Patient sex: F
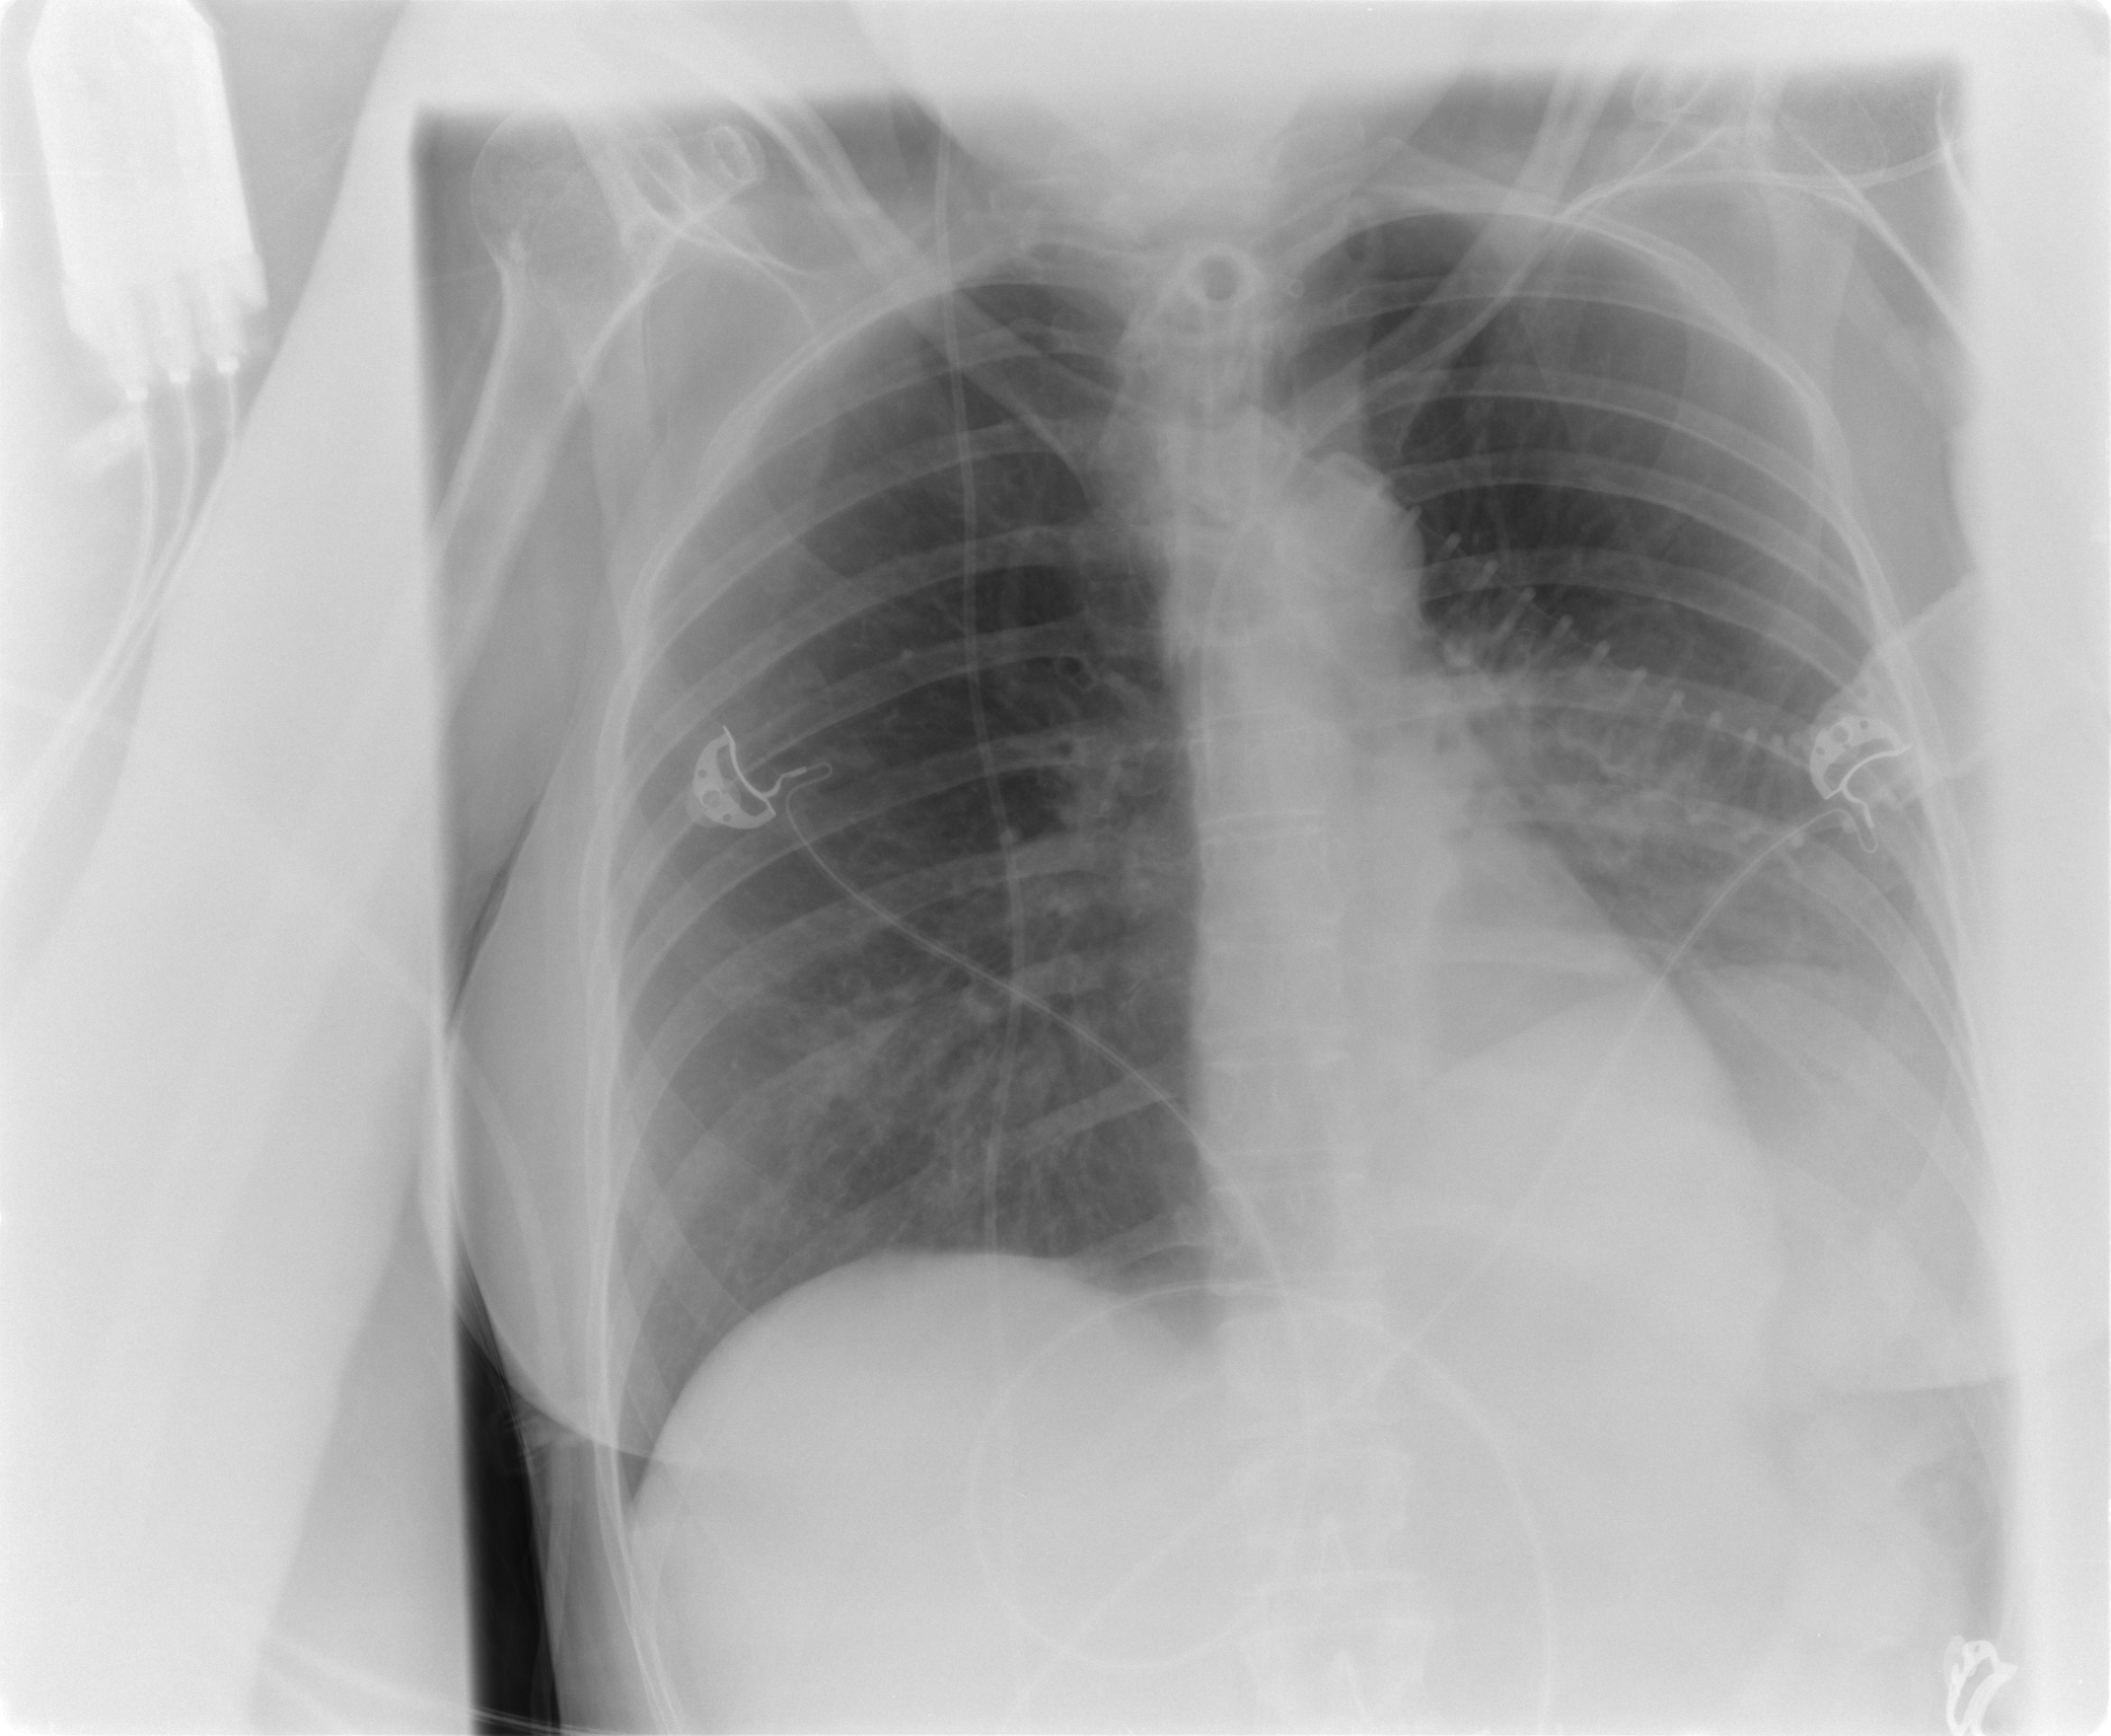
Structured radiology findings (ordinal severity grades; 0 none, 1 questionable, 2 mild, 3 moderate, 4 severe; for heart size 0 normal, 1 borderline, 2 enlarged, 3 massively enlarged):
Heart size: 0
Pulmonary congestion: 0
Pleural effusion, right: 0
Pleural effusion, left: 0
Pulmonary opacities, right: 0
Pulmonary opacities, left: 0
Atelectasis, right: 0
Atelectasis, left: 3